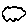
Label: cloud